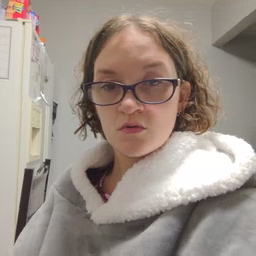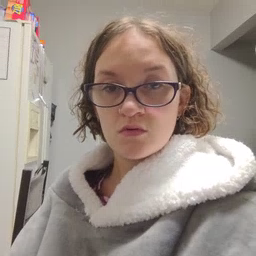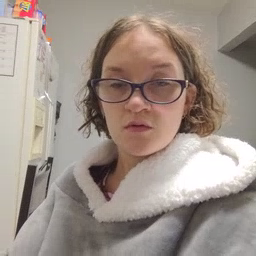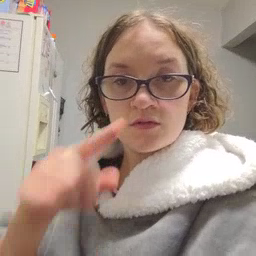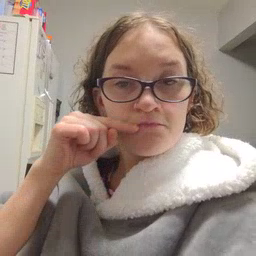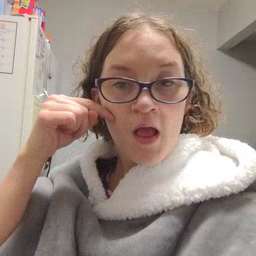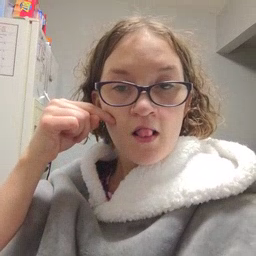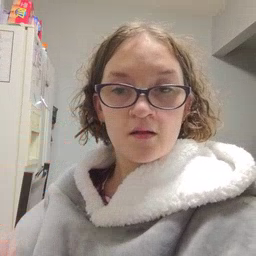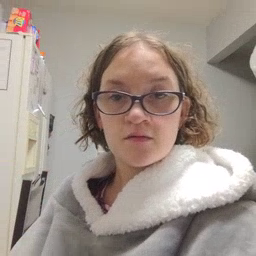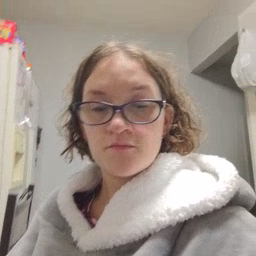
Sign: smile